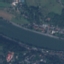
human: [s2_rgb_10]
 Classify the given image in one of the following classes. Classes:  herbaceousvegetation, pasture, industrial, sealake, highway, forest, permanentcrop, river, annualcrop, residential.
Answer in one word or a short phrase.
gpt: River